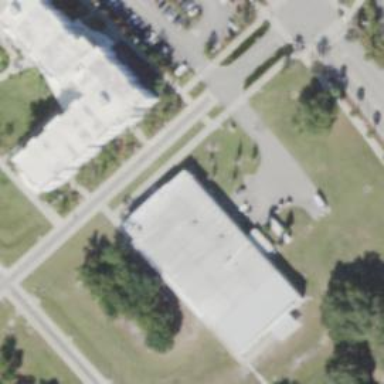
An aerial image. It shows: Clinic.